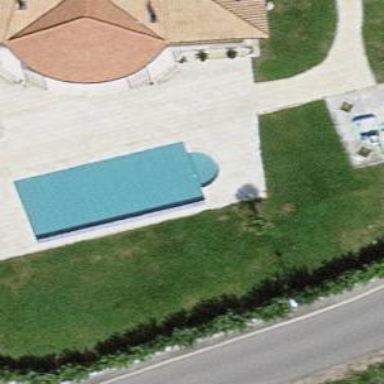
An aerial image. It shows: Outdoor swimming pool in leisure land area.